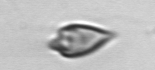
Label: Oxytoxum